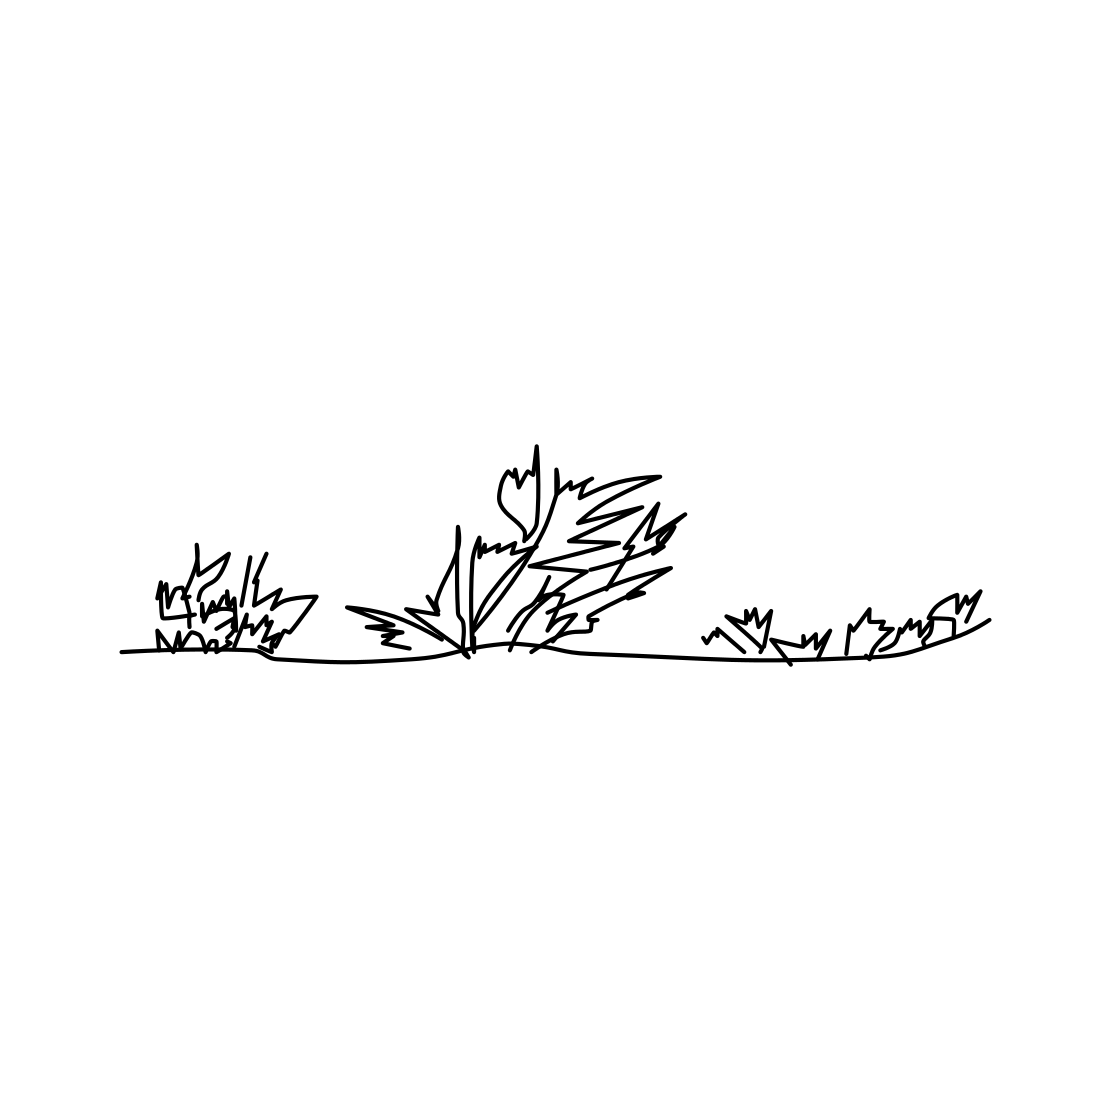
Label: bush